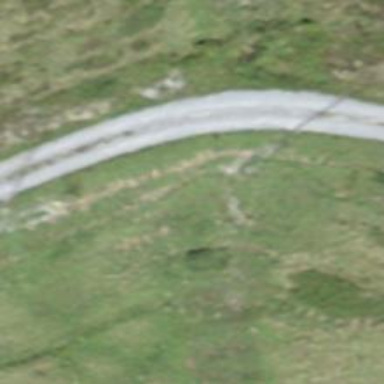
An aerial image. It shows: Culvert tunnel.